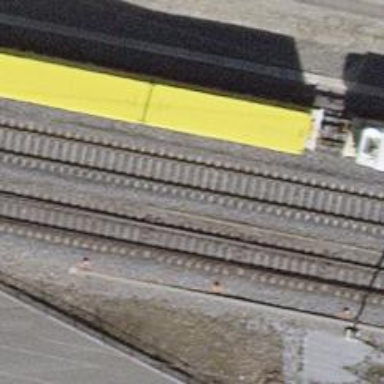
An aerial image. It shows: Railway switch.